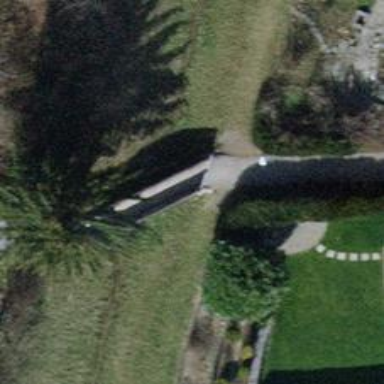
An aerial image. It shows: Footway bridge.